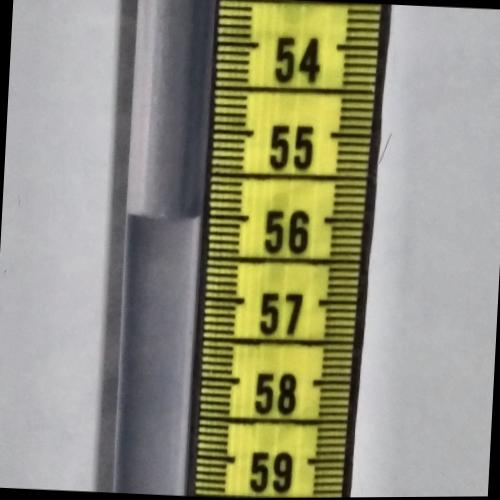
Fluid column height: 56.0 cm